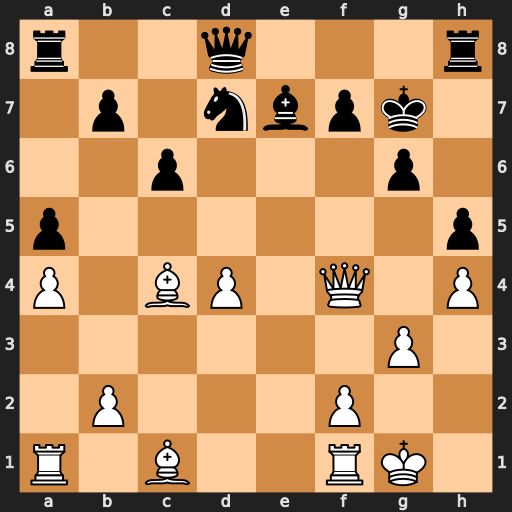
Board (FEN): r2q3r/1p1nbpk1/2p3p1/p6p/P1BP1Q1P/6P1/1P3P2/R1B2RK1
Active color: w
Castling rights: -
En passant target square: -
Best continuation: Qxf7#